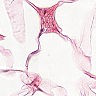
Metastatic tissue present: no